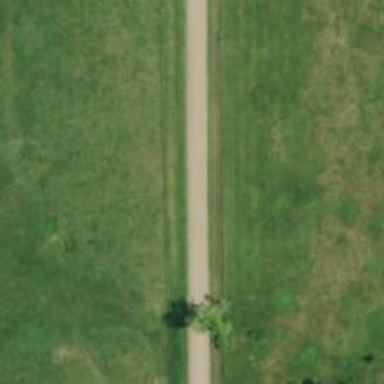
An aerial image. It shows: Unclassified road.